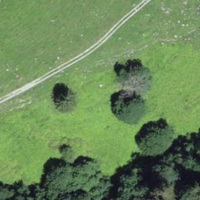
EUNIS habitat code: 24
Species observed at this site:
Petasites hybridus